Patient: sex M, age 42
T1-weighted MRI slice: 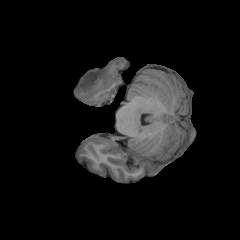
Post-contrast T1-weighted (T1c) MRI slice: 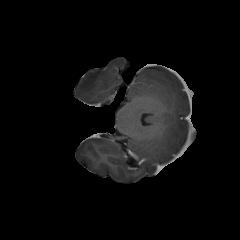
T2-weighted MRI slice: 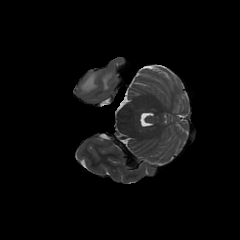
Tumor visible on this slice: yes
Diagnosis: Astrocytoma, IDH-mutant
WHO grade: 4